Question: I am unable to display two sequential full-sized (in height) 'ListViews' that would not be scrollable individually but only by scrolling the root element.
This thing is haunting me all day long since I had various outputs (two scrollable list views, half-cut scrollview, etc) but none succeeded. Read previous posts <URL>.
Providing you the current layout xml, what could be the solution? Removal of 'ScrollView', changing 'LinearLayout' to 'RelativeLayout', setting 'layout_weight'?
'''
<ScrollView xmlns:android="http://schemas.android.com/apk/res/android"
android:layout_width="fill_parent"
android:layout_height="fill_parent"
android:fillViewport="true"
>
<LinearLayout
android:layout_width="fill_parent"
android:layout_height="wrap_content"
android:orientation="vertical"
>
<LinearLayout
android:layout_width="fill_parent"
android:layout_height="wrap_content"
>
<xxx.xxx.xxx.xxx.MultiSpinner
android:id="@+id/ad_list_filter"
android:layout_width="0dp"
android:layout_height="wrap_content"
android:layout_weight="0.5"
/>
<xxx.xxx.xxx.xxx.MultiSpinner
android:id="@+id/ad_list_sort"
android:layout_width="0dp"
android:layout_height="wrap_content"
android:layout_weight="0.5"
/>
</LinearLayout>
<ListView
android:id="@+id/adListInterests"
android:layout_width="fill_parent"
android:layout_height="0dp"
android:layout_weight="1"
android:layout_marginLeft="3dp"
android:layout_marginRight="3dp"
android:divider="@null"
android:dividerHeight="5dp"
>
</ListView>
<ImageView
android:layout_width="fill_parent"
android:layout_height="wrap_content"
android:layout_gravity="center"
android:background="@drawable/ad_list_seperator"
/>
<ListView
android:id="@+id/adListNoninterests"
android:layout_width="fill_parent"
android:layout_height="0dp"
android:layout_weight="1"
android:layout_marginLeft="3dp"
android:layout_marginRight="3dp"
android:divider="@null"
android:dividerHeight="5dp"
>
</ListView>
</LinearLayout>
</ScrollView>
'''
Thanks in advance!
After removing the suggested 'ScrollView' results in two scrollable lists. According to comments, I will try to achieve it by using the provided plugins, however I still hope for finding solution based on modifying layout code only. Thank you for your time!
Image:

Layout:
'''
<LinearLayout
xmlns:android="http://schemas.android.com/apk/res/android"
android:layout_width="fill_parent"
android:layout_height="wrap_content"
android:orientation="vertical"
>
<LinearLayout
android:layout_width="fill_parent"
android:layout_height="wrap_content"
>
<xxx.xxx.xxx.xxx.MultiSpinner
android:id="@+id/ad_list_filter"
android:layout_width="0dp"
android:layout_height="wrap_content"
android:layout_weight="0.5"
/>
<xxx.xxx.xxx.xxx.MultiSpinner
android:id="@+id/ad_list_sort"
android:layout_width="0dp"
android:layout_height="wrap_content"
android:layout_weight="0.5"
/>
</LinearLayout>
<ListView
android:id="@+id/adListInterests"
android:layout_width="fill_parent"
android:layout_height="0dp"
android:layout_weight="1"
android:layout_marginLeft="3dp"
android:layout_marginRight="3dp"
android:divider="@null"
android:dividerHeight="5dp"
>
</ListView>
<ImageView
android:layout_width="fill_parent"
android:layout_height="wrap_content"
android:layout_gravity="center"
android:background="@drawable/ad_list_seperator"
/>
<ListView
android:id="@+id/adListNoninterests"
android:layout_width="fill_parent"
android:layout_height="0dp"
android:layout_weight="1"
android:layout_marginLeft="3dp"
android:layout_marginRight="3dp"
android:divider="@null"
android:dividerHeight="5dp"
>
</ListView>
</LinearLayout>
'''
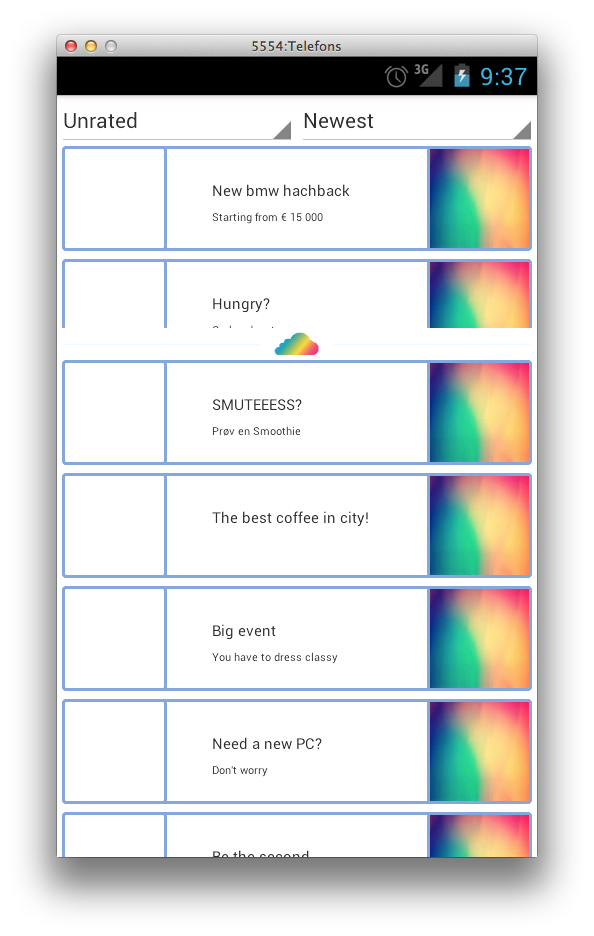
Answer: The whole idea about having two separate 'ListView' was wrong - instead of that I built a single 'ListView' and added a custom row as header for the following list after the first one has ended.
The concept I used is described <URL>.